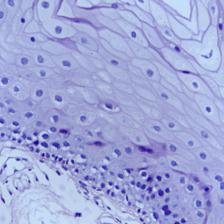
Diagnosis: Normal